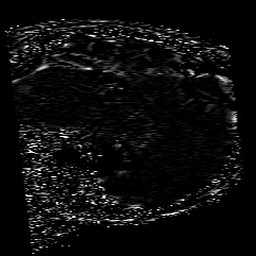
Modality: SWI
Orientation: sagittal
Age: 36
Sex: male
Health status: ill
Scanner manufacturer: philips
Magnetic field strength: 3 T
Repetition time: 0.031 s